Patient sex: M
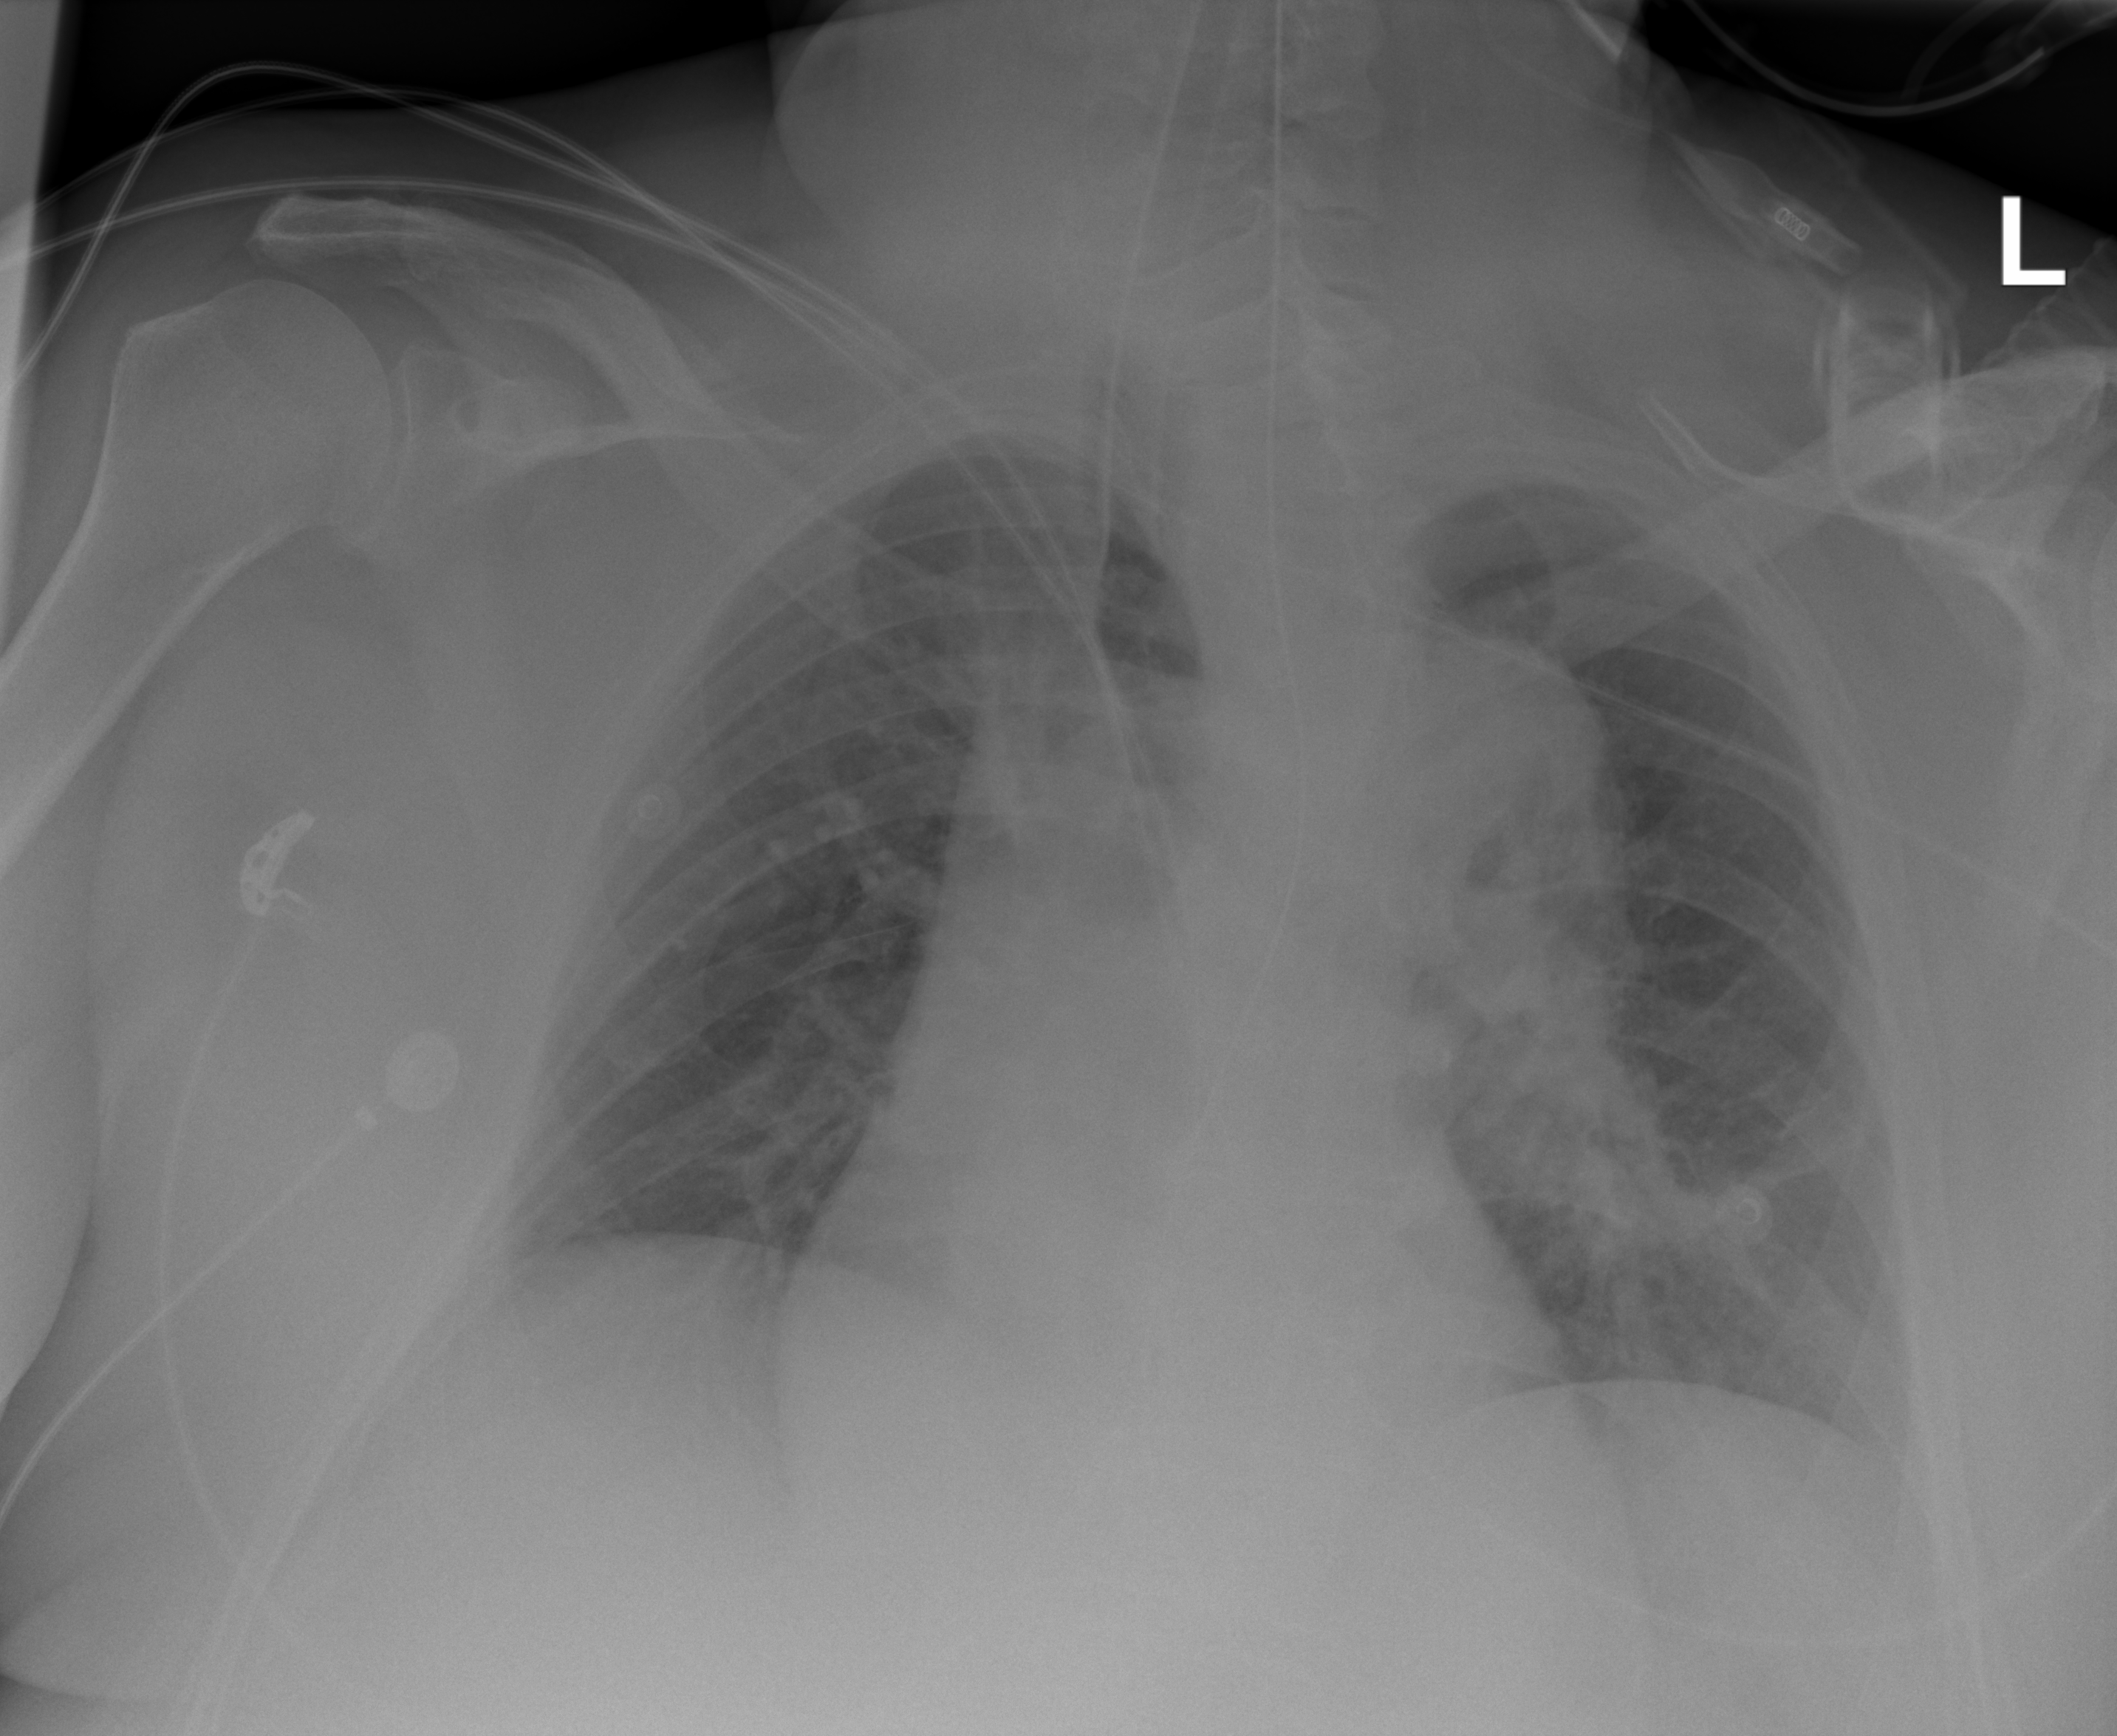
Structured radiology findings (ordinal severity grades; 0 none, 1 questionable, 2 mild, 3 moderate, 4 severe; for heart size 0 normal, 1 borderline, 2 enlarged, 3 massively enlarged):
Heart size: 0
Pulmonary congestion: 2
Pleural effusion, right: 1
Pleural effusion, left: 0
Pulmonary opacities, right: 0
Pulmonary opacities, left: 3
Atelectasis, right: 2
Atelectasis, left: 3